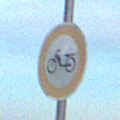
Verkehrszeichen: VerbotMofas
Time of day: SunriseSunset
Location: Outdoor (Beach)
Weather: PartlyCloudy
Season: NotSpecified
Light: Natural